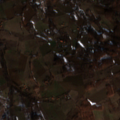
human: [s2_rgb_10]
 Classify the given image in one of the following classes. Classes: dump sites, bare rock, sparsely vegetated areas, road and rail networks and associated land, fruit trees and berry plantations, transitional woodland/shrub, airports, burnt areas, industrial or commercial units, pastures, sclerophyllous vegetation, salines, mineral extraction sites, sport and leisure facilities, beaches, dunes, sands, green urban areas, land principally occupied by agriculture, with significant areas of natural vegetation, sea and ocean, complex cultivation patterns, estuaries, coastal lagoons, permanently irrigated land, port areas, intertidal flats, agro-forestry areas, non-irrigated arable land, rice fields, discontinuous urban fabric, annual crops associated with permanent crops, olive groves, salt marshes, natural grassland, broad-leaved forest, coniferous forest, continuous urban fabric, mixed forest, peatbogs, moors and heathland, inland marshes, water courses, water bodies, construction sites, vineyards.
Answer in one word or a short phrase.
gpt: complex cultivation patterns, land principally occupied by agriculture, with significant areas of natural vegetation, broad-leaved forest